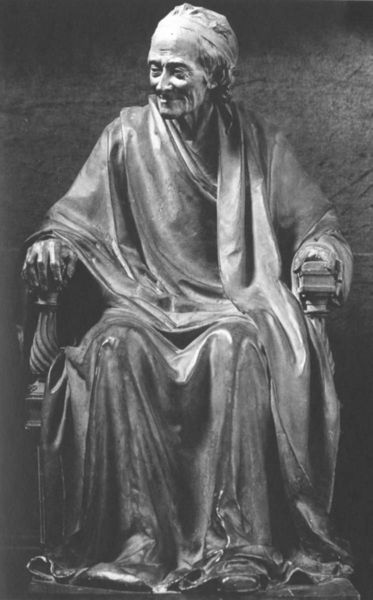
Titel: Voltaire
Künstler: Jean-Antoine Houdon
Schlagwörter: hand, kopf, mann, umhang, weiß, sitzen, grau, holz, hut, kleid, mund, nase, ohr, schwarz, stirn, stuhl, stuhllehnen, stützen, blick, alt, mütze, alte, augen, falten, silber, stein, hals, hände, figur, gewand, sessel, augenbrauen, kinn, skulptur, statue, kopfbedeckung, lächeln, füße, armlehne, sitz, thron, kopftuch, metall, wange, knie, lächelnd, foto, fotografie, eisen, alter, greis, trohn, runzeln, alte frau, geschnitzt, voltaire, trhon, foot